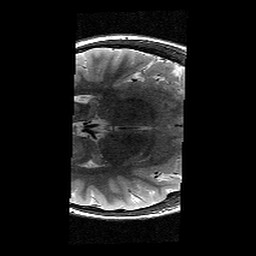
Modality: T2w
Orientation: axial
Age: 11
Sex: female
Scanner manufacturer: siemens
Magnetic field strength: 3 T
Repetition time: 9.23 s
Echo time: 0.067 s